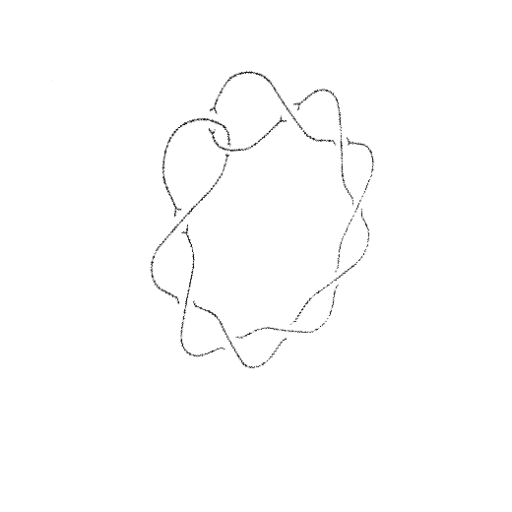
Crossing number: 10